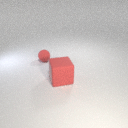
large red rubber cube to the right of small red rubber sphere